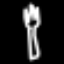
Label: fork